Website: home-depot
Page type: review-order
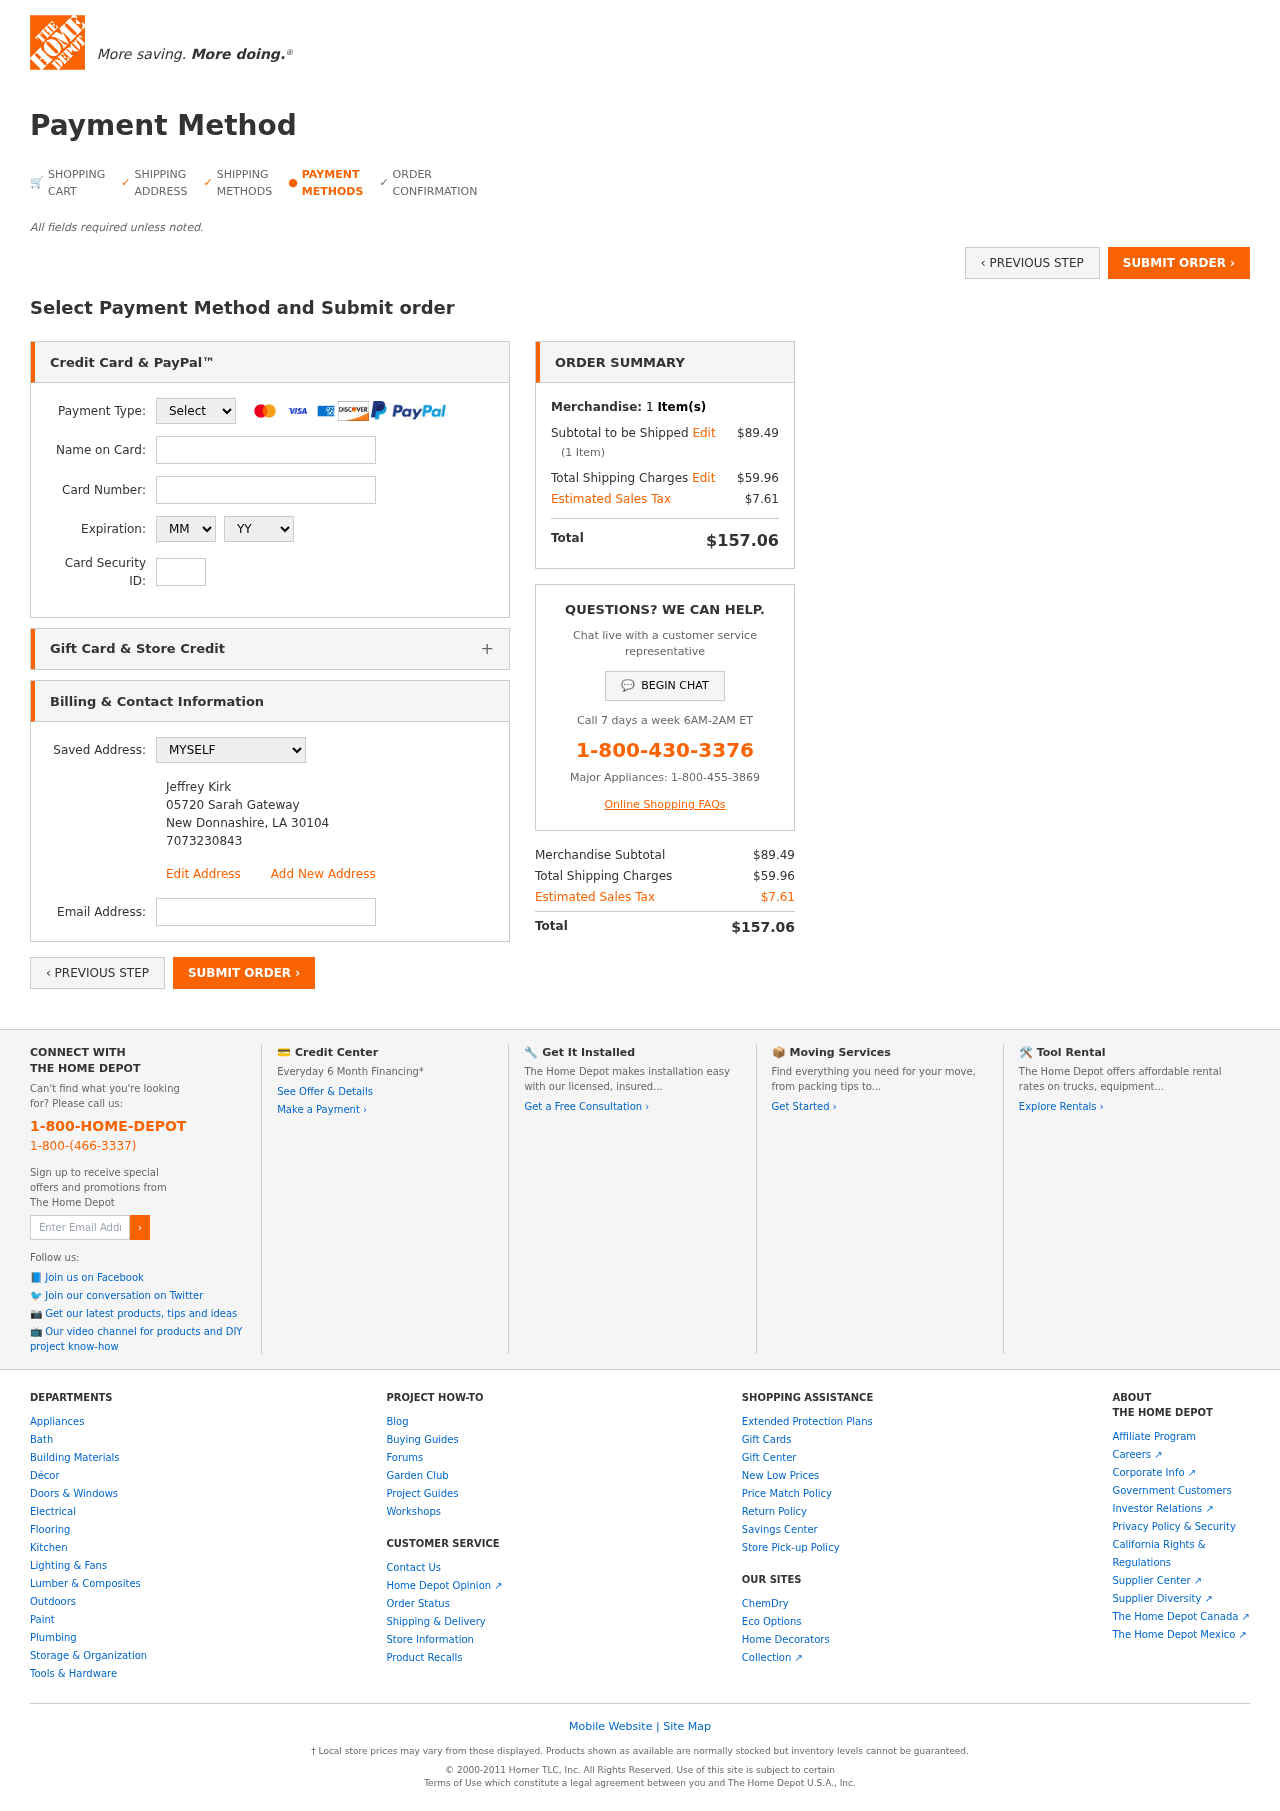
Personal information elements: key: PII_CARD_CVV
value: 129
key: PII_CARD_EXPIRY_MONTH
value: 07
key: PII_CARD_EXPIRY_YEAR
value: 27
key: PII_CARD_NUMBER
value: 4180 1616 2464 3643
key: PII_CARD_TYPE
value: Visa
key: PII_EMAIL
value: jeffrey.kirk@hotmail.com
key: PII_FULLNAME
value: Jeffrey Kirk
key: PII_FULLNAME2
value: Jeffrey Kirk
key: PII_STREET2
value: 05720 Sarah Gateway
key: PII_CITY2
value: New Donnashire
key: PII_STATE_ABBR2
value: LA
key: PII_POSTCODE2
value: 30104
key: PII_PHONE2
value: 7073230843
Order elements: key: ORDER_NUM_ITEMS
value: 1
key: ORDER_SUBTOTAL
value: $89.49
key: ORDER_NUM_ITEMS2
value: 1
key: ORDER_SHIPPING_COST
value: $59.96
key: ORDER_TAX
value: $7.61
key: ORDER_TOTAL
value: $157.06
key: ORDER_SUBTOTAL2
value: $89.49
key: ORDER_SHIPPING_COST2
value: $59.96
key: ORDER_TAX2
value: $7.61
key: ORDER_TOTAL2
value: $157.06